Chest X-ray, PA view. Patient: 30 years old, sex M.
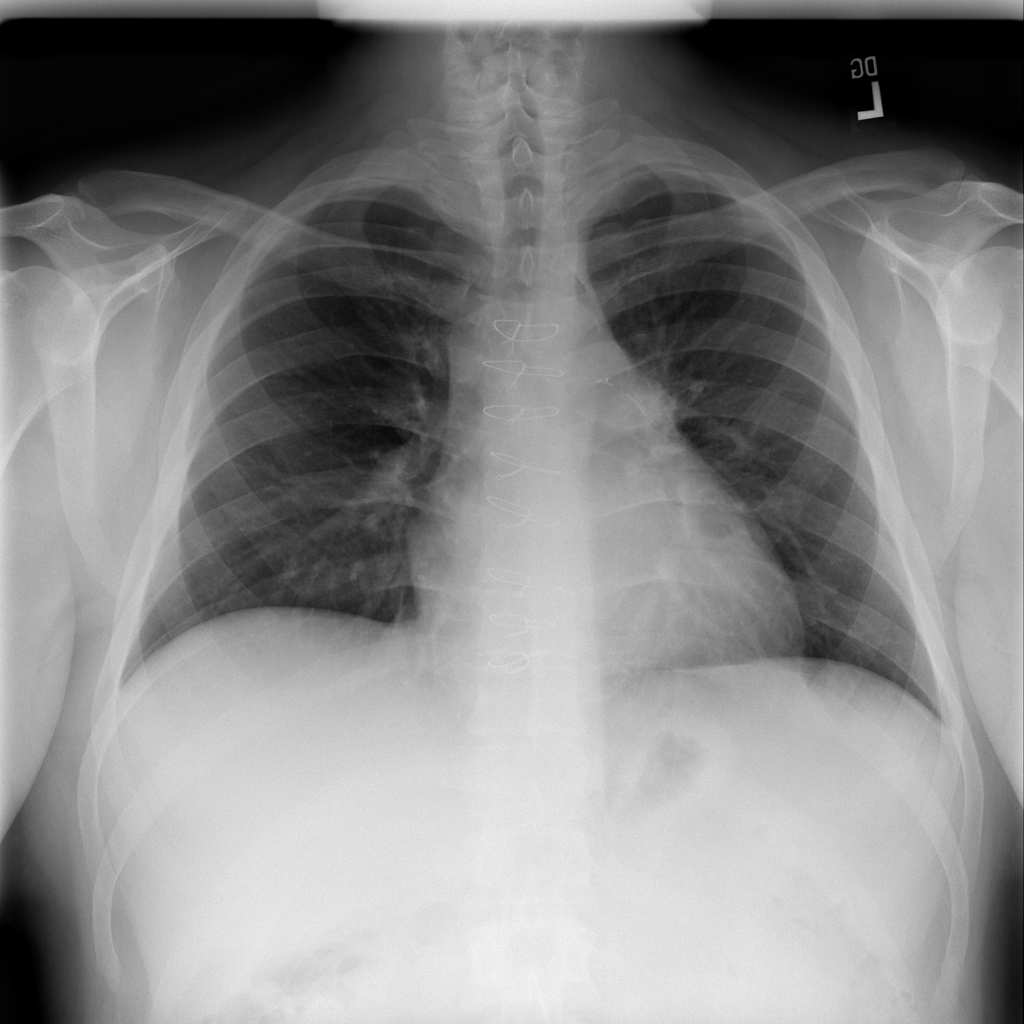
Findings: No Finding